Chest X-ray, PA view. Patient: 49 years old, sex M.
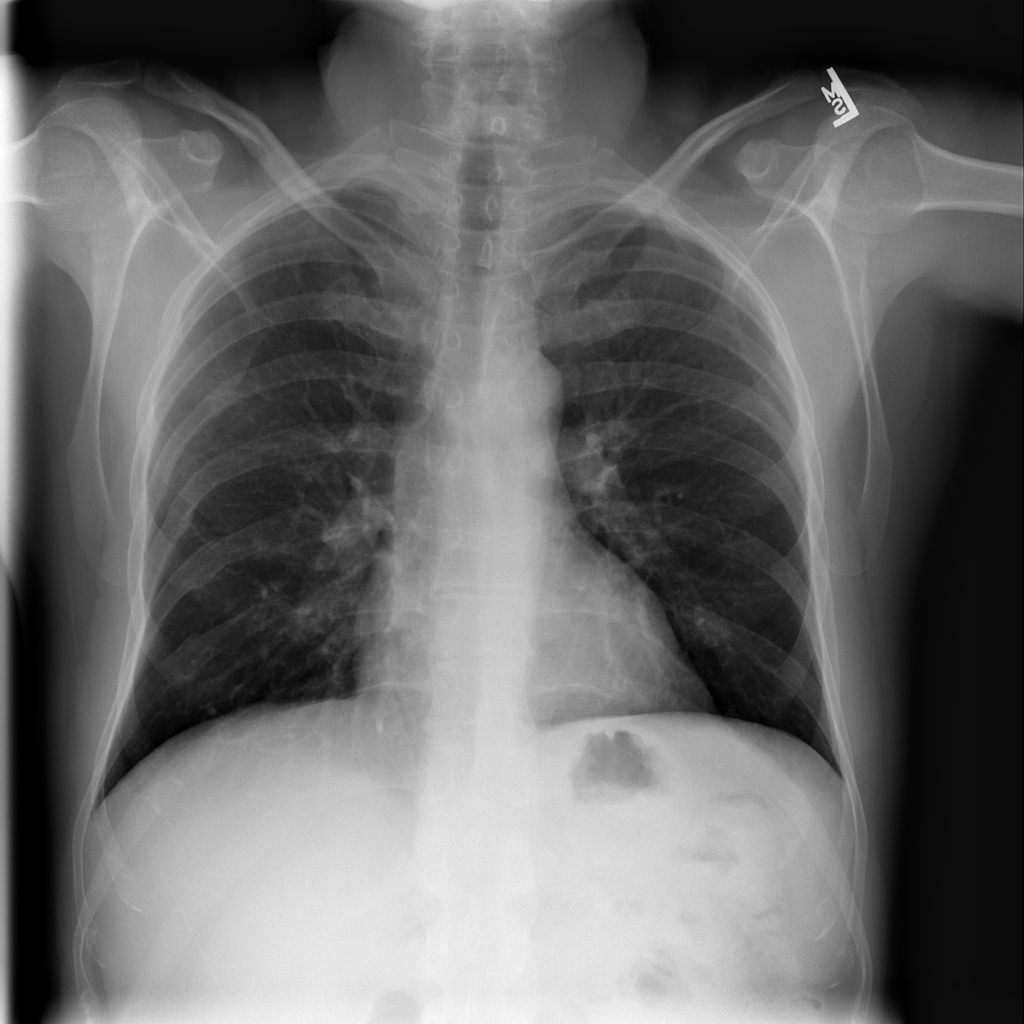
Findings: No Finding